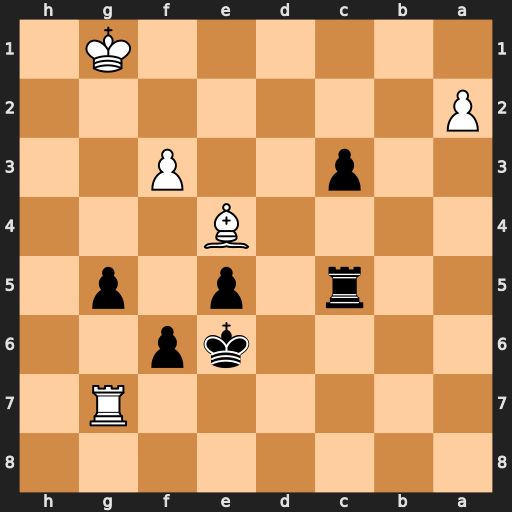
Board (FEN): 8/6R1/4kp2/2r1p1p1/4B3/2p2P2/P7/6K1
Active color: b
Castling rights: -
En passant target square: -
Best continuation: c2 Bxc2 Rxc2